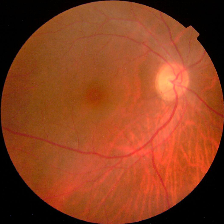
Diabetic retinopathy grade: No DR